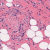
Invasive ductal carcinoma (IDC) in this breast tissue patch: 1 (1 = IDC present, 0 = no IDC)